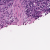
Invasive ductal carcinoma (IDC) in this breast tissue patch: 1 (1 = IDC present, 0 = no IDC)